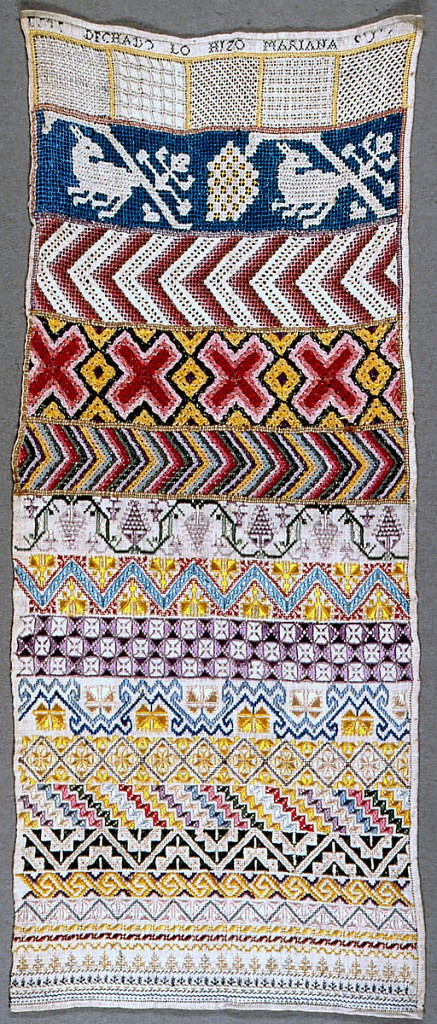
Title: Sampler
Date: early 19th century
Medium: silk embroidery on linen foundation Technique: embroidered in satin, running, eyelet, and four-sided stitches with withdrawn element work on plain weave foundation
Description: Vertical rectangle with horizontal bands of floral and geometric pattern embroidered in bright colors with withdrawn element work in white at top.